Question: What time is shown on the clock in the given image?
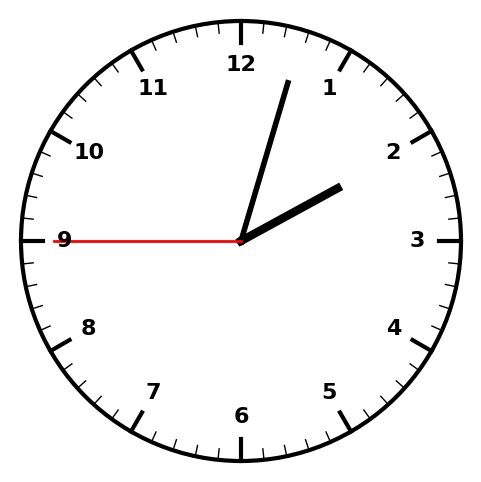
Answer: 02:02:45